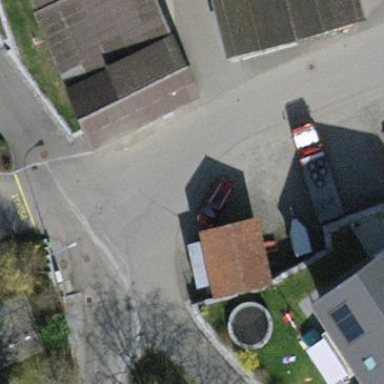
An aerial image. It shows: Commercial building.